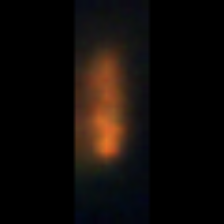
Taxon: Pennate
Group: Diatoms